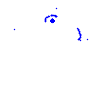
Particle: electron